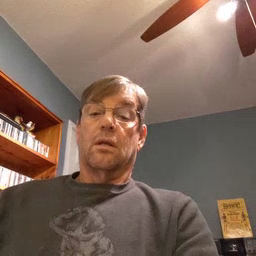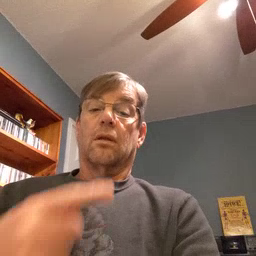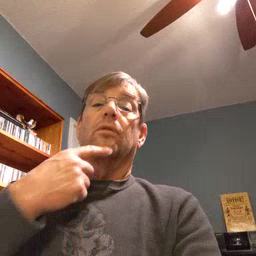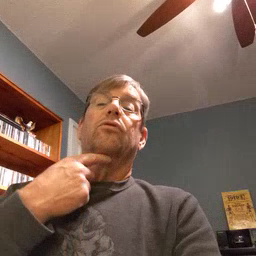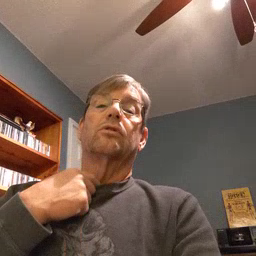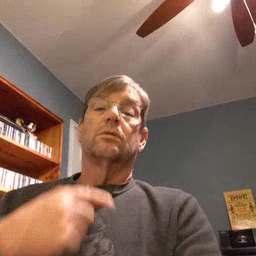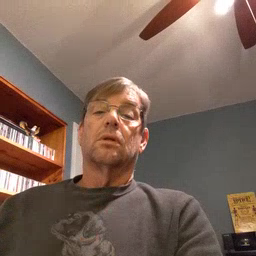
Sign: thirsty